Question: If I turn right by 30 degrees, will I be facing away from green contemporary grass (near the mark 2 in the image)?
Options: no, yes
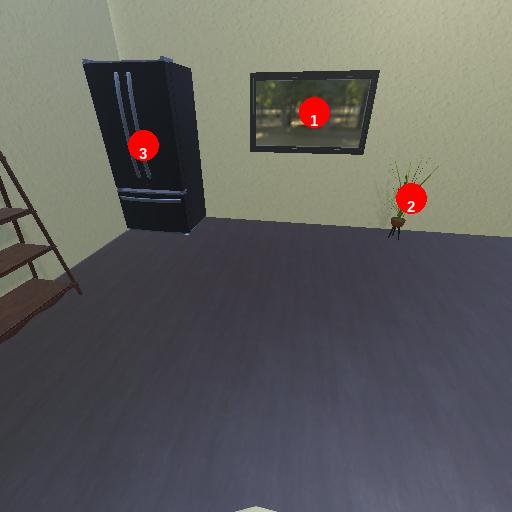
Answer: no